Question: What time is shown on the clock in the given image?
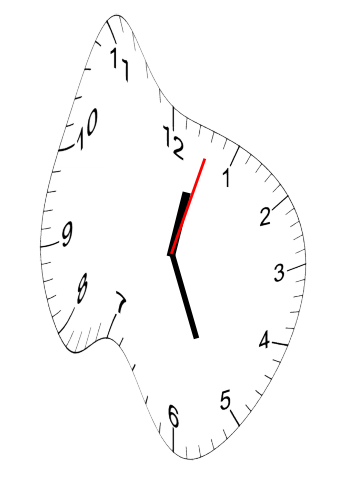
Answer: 12:26:03